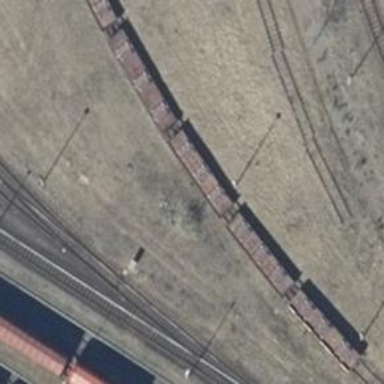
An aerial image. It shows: Railway yard used for servicing trains.